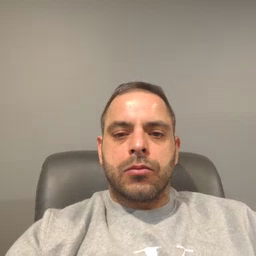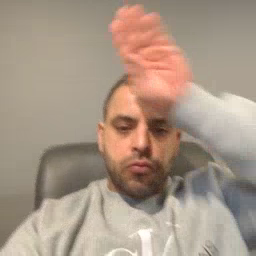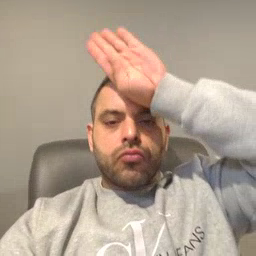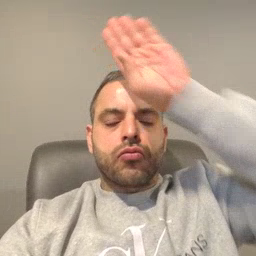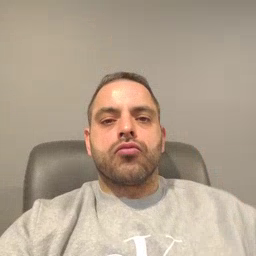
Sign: fireman